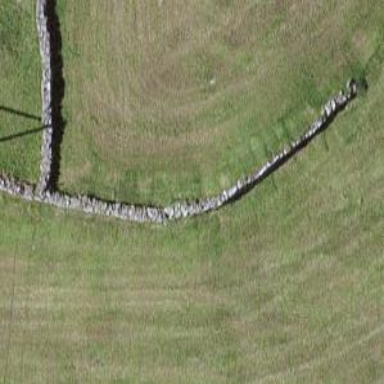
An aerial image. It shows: Dry stone wall barrier.